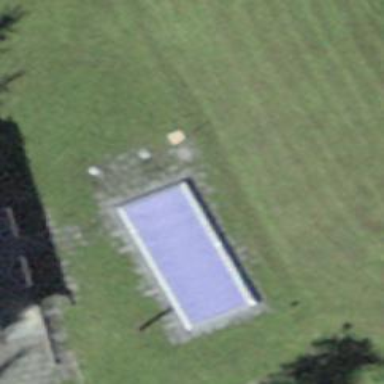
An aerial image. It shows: Swimming pool located in leisure land.